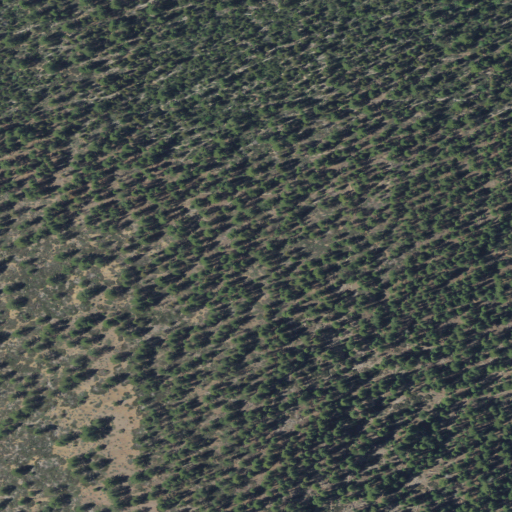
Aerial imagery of mountain in Oregon named Swamp Wells Butte containing only evergreen forest